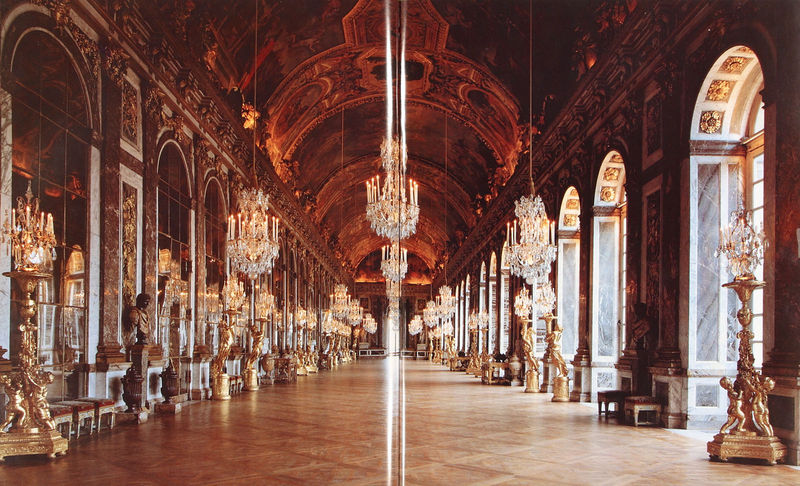
Titel: Schloss Versailles
Künstler: Louis Le Vau
Standort: Versailles (EU - F)
Schlagwörter: fenster, hell, licht, stuhl, tür, schloss, tanz, barock, spiegel, gold, bogen, parkett, hocker, saal, schemel, figuren, ornamente, kerzen, kronleuchter, lüster, edel, galerie, halle, fotografie, gewölbe, torbogen, verziert, kerzenhalter, skulpturen, kristall, fresko, kandelaber, gallerie, versailles, versaille, herrenchiemsee, spiegelsaal, lecuhter, spiegelsal, kernzenständer